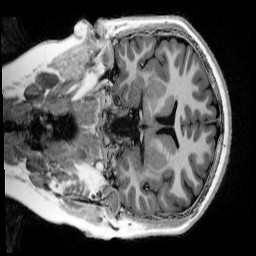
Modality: UNIT1_denoised
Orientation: coronal
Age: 10
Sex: female
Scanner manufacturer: siemens
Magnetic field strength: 3 T
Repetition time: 4 s
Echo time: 0.00303 s